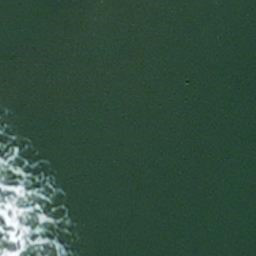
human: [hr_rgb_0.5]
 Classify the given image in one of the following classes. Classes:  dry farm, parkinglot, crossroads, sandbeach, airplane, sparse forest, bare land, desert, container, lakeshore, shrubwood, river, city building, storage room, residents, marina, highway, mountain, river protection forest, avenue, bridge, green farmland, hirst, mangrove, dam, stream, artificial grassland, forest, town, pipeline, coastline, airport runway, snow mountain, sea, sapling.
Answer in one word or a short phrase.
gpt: sea